Field crop: tomato
Growth stage: 2
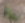
Species: solanum